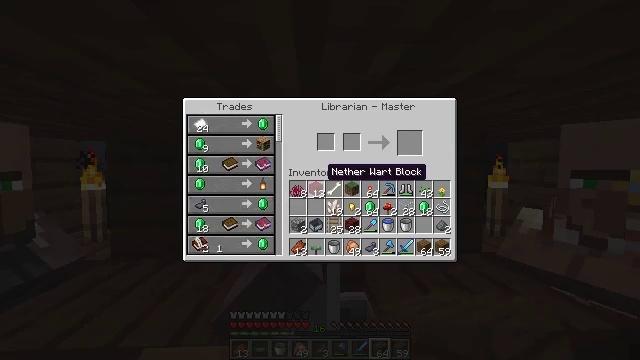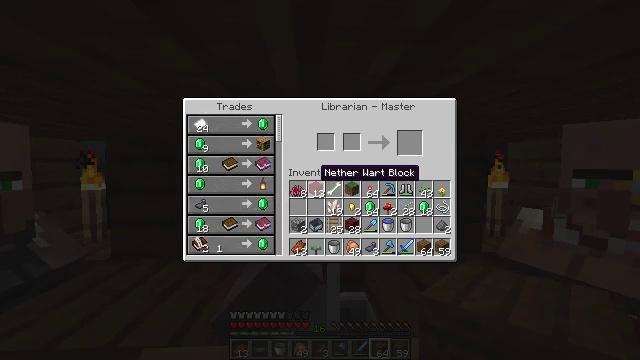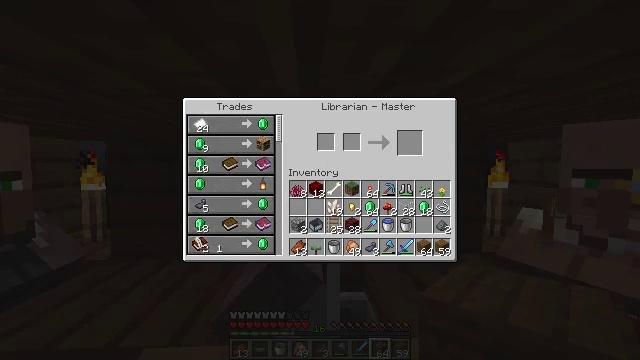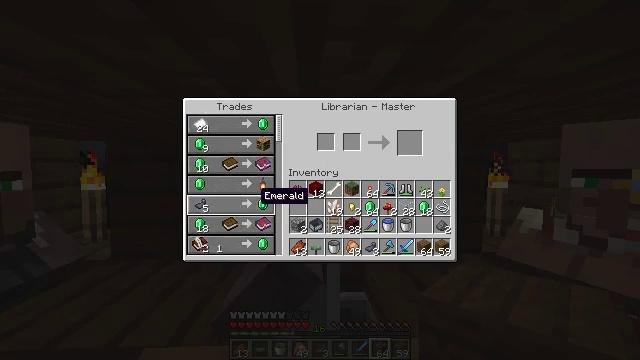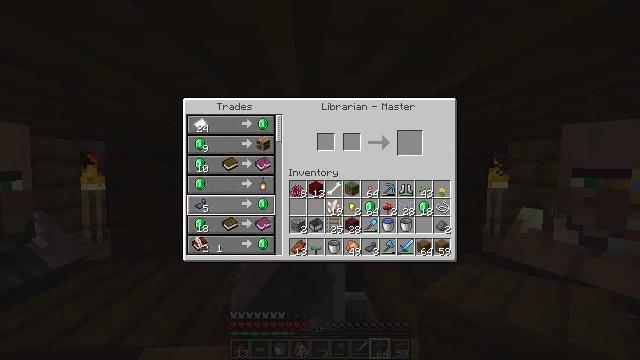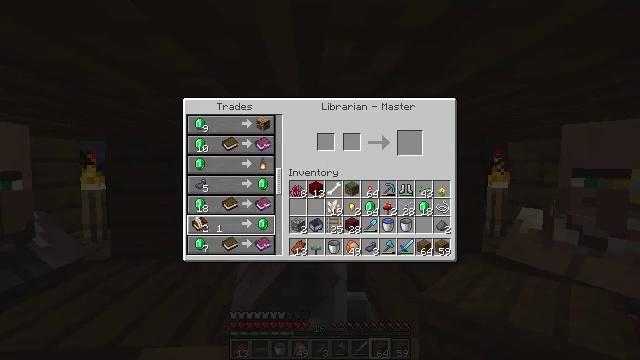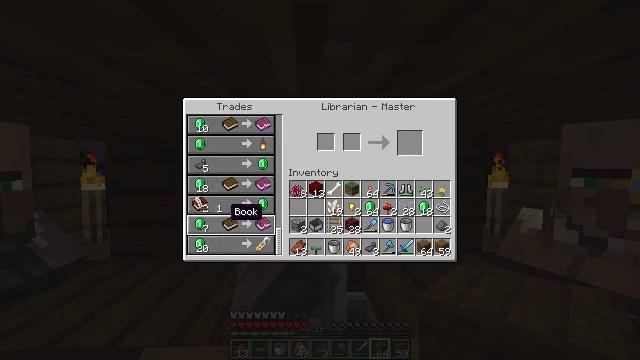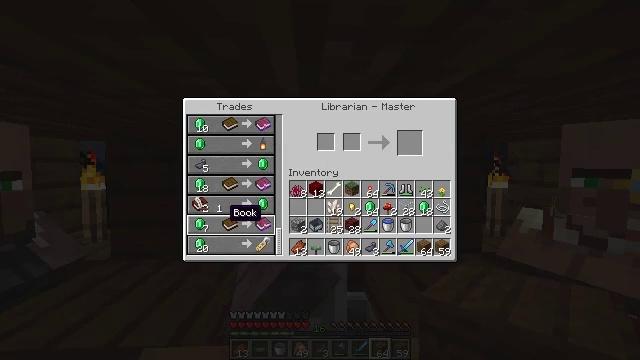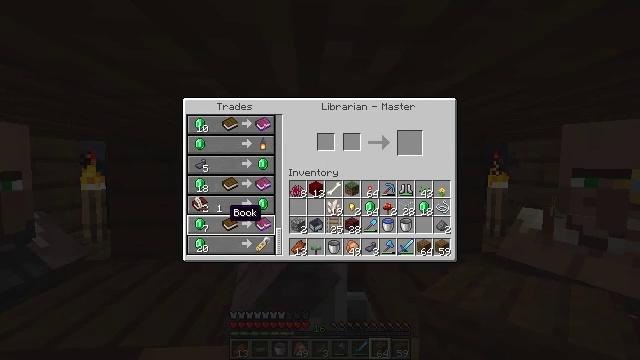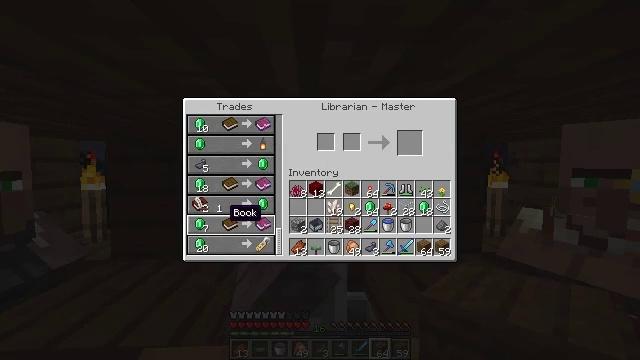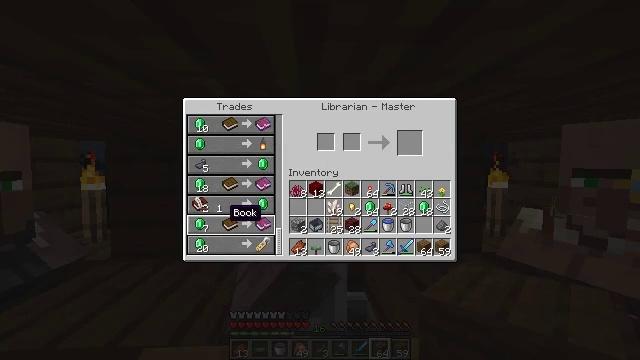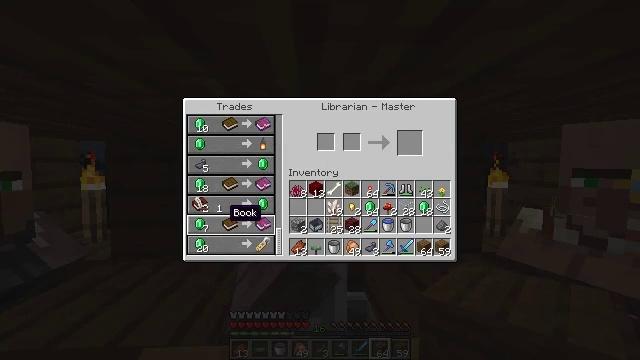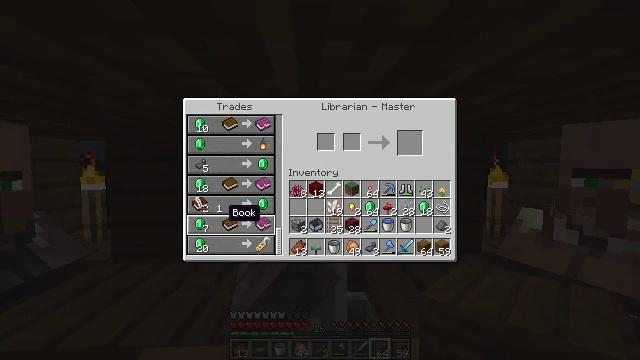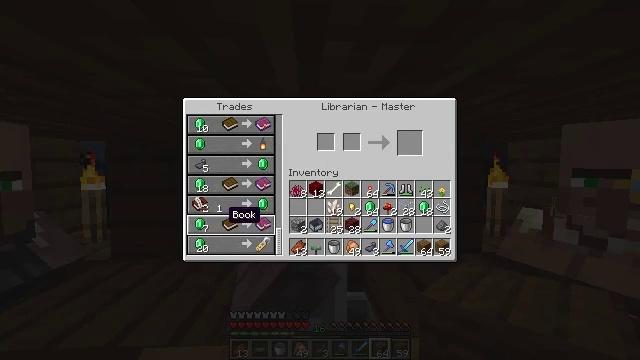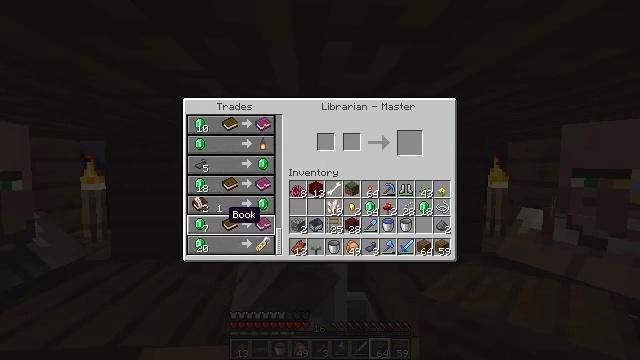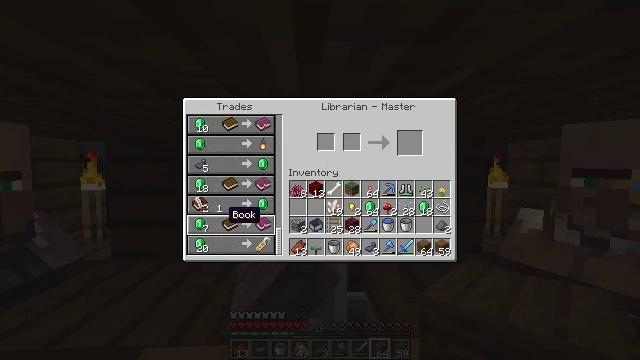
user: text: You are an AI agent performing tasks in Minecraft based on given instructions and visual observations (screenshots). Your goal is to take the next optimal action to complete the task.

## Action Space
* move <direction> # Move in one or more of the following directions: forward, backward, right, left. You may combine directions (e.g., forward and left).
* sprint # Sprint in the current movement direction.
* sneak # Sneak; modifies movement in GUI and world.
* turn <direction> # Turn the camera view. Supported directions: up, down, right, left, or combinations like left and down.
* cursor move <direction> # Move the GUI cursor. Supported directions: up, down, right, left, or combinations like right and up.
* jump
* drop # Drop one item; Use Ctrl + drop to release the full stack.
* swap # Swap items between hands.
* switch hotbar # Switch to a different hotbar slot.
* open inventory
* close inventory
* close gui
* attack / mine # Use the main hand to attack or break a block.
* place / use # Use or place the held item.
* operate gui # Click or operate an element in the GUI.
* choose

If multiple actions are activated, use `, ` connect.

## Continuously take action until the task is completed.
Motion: motion action
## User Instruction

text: Access the crafting table to craft a name tag.
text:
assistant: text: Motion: cursor move left
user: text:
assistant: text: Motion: cursor move left and down
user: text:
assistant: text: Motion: cursor move left and down
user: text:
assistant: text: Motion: cursor move left
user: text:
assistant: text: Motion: cursor move left and down
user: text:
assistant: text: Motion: no_op
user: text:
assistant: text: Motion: no_op
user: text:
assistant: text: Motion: no_op
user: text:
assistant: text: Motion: no_op
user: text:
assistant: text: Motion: no_op
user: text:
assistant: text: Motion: no_op
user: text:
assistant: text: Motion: no_op
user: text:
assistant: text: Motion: no_op
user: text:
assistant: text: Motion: no_op
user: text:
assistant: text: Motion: no_op
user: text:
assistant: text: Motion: no_op
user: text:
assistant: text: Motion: no_op
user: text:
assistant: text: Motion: no_op
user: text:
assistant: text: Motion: no_op
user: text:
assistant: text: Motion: no_op
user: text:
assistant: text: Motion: no_op
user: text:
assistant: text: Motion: no_op
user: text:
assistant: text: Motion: no_op
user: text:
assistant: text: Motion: no_op
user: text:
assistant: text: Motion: operate gui
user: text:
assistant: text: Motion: operate gui
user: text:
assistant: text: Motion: no_op
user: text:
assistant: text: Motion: cursor move right
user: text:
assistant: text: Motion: cursor move right and up
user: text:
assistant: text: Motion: cursor move right and up